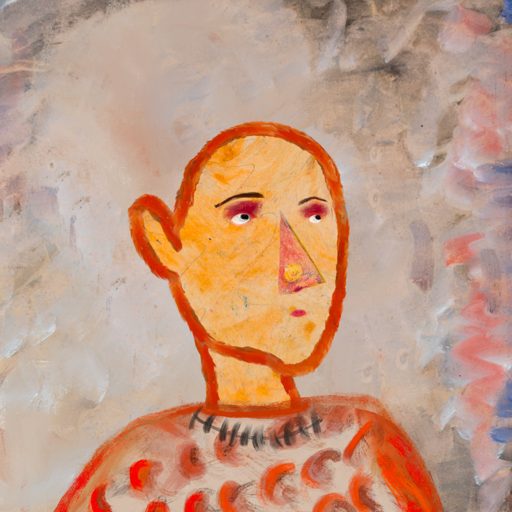
Background: Roy_Bahadur, Head And Neck Side: Experience, Face Side: Irani, Bust: Rupkatha, Hair Side: Blank, Head Accessory: Blank, Second Necklace: Blank, Necklace: In_The_Sun, Baby: Blank